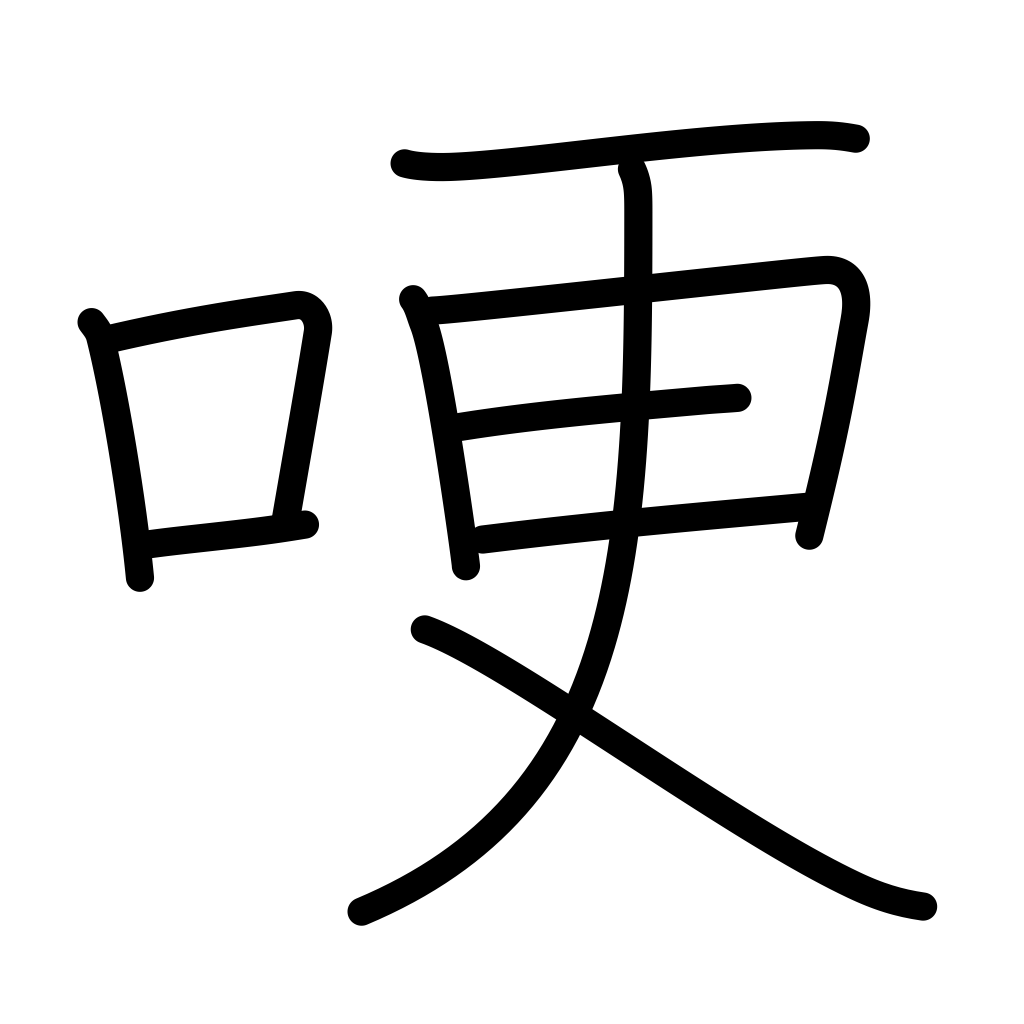
Meaning: sob, get choked up